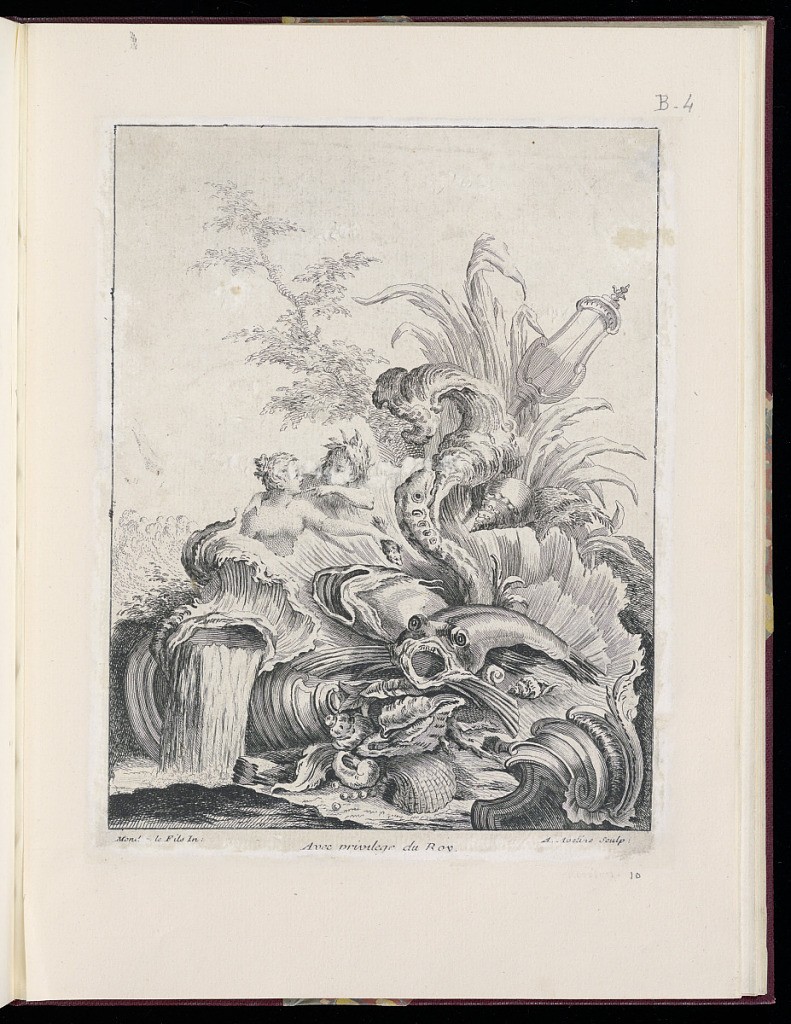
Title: Rocaille Ornament Design
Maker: François-Thomas Mondon, French, 1709 – 1755
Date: after 1736
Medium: Etching on laid paper
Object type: Print
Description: A print from a series of seven designs for trophies, rococo ornament and vignettes. A trophy within a landscape featuring fish, seashells, pearls, water, shell, c-scroll and acanthus leaf motifs, reeds, a trident, and a male and female figure to the left, with trees and foliage in the background. The plate is signed